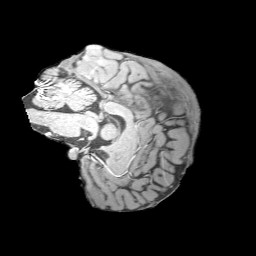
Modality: MP2RAGE
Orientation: sagittal